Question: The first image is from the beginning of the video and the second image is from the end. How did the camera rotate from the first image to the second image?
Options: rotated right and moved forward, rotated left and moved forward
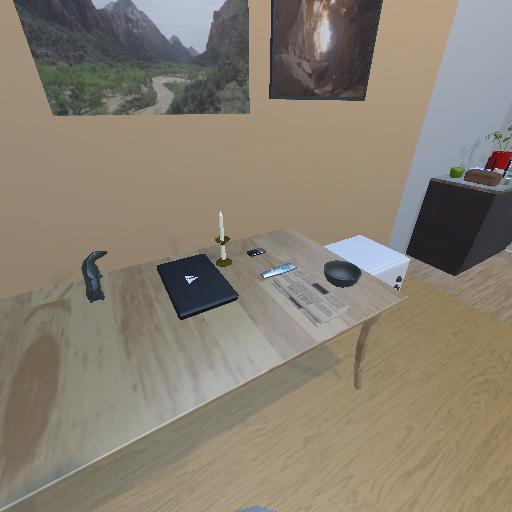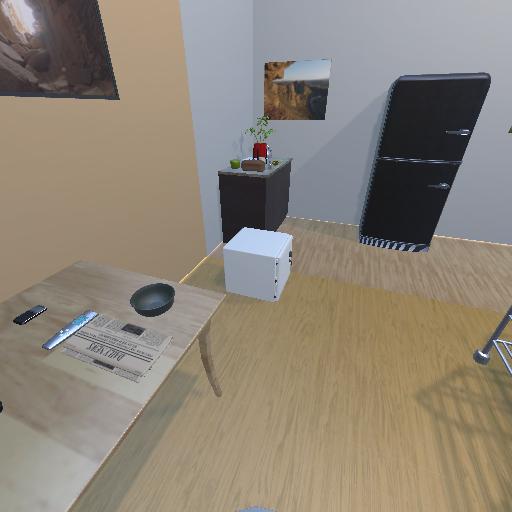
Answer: rotated right and moved forward